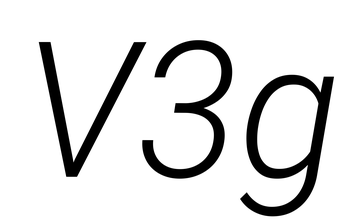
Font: Roboto-Italic_Light_Italic